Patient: sex M, age 42
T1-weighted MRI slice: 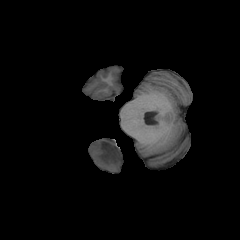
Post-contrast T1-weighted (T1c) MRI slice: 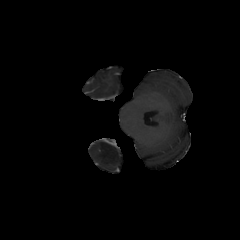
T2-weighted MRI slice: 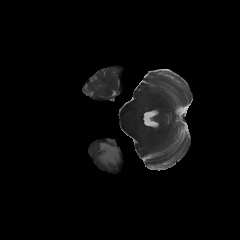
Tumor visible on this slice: yes
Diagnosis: Astrocytoma, IDH-mutant
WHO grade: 2